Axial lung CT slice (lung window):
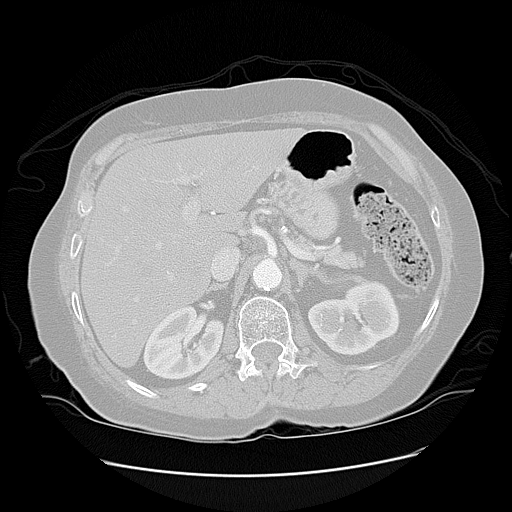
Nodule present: no